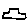
Label: car